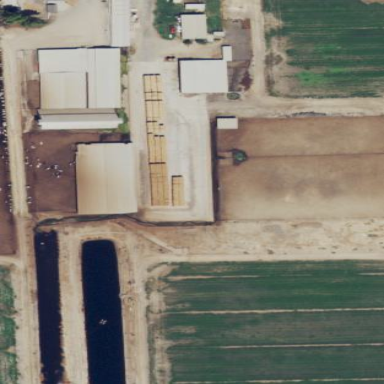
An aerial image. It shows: Farmyard area.